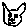
Label: cat